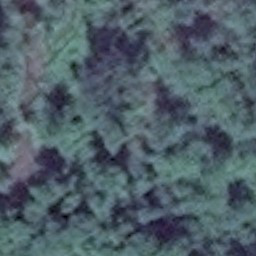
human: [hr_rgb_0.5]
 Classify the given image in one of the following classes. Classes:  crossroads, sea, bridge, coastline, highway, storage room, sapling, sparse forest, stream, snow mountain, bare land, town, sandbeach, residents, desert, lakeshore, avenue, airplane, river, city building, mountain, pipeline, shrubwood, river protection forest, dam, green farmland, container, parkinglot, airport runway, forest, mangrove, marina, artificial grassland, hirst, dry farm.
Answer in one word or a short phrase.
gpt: forest